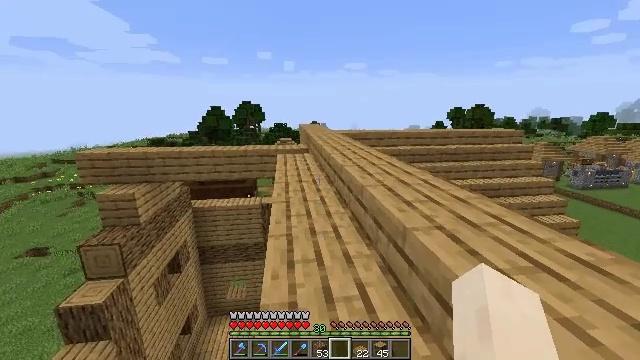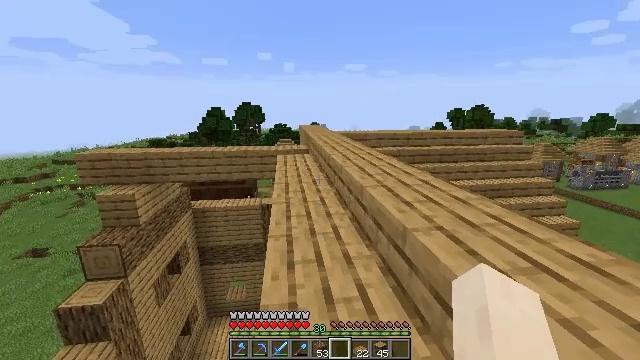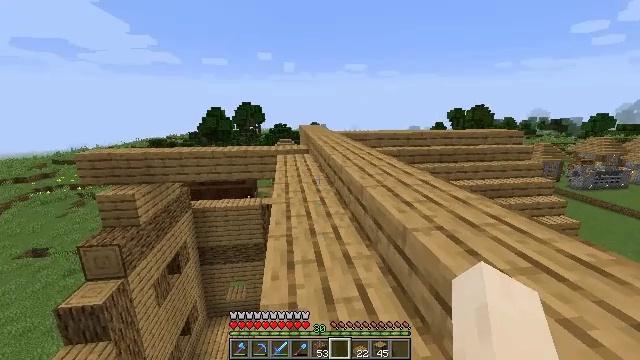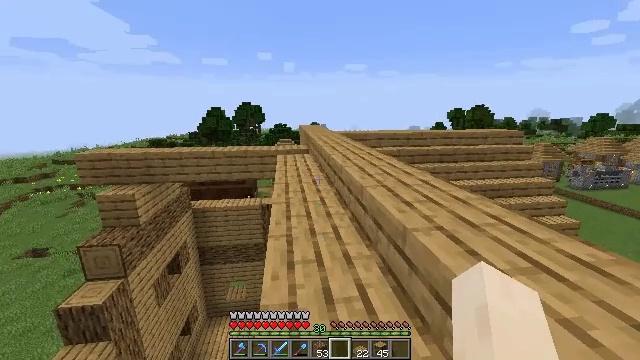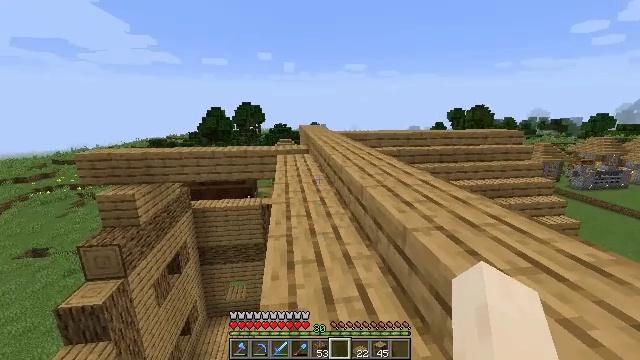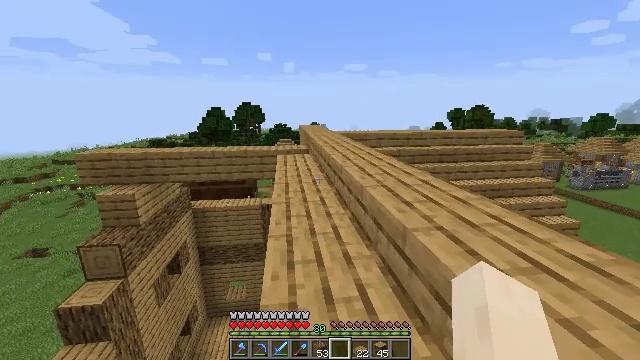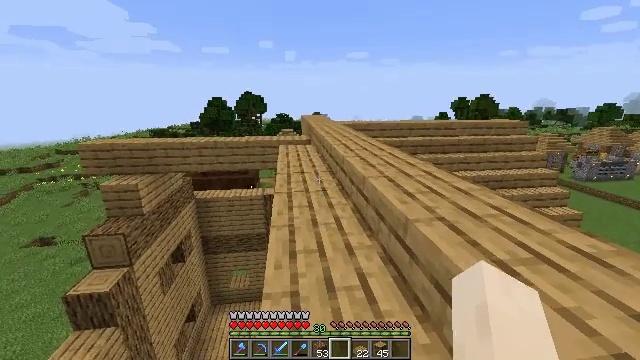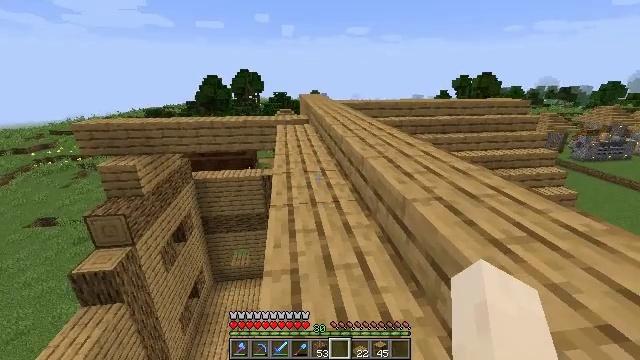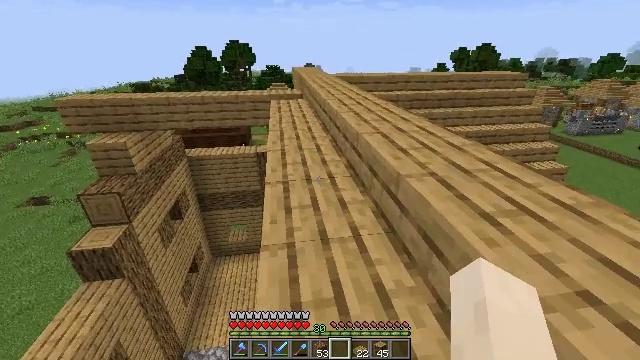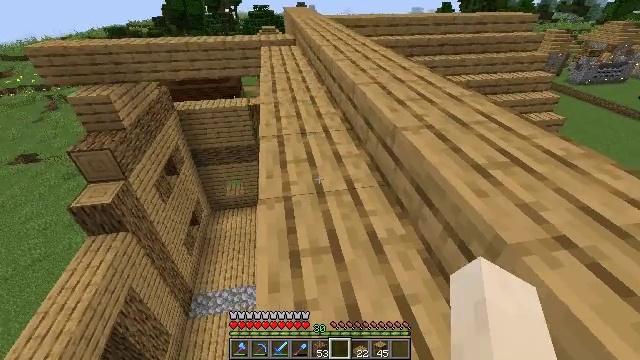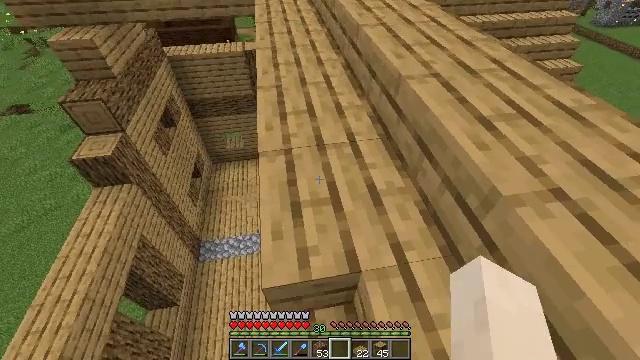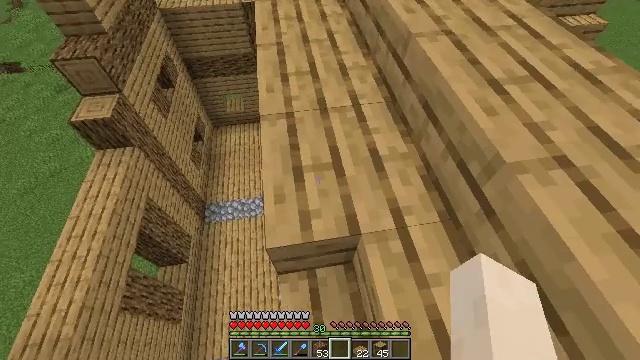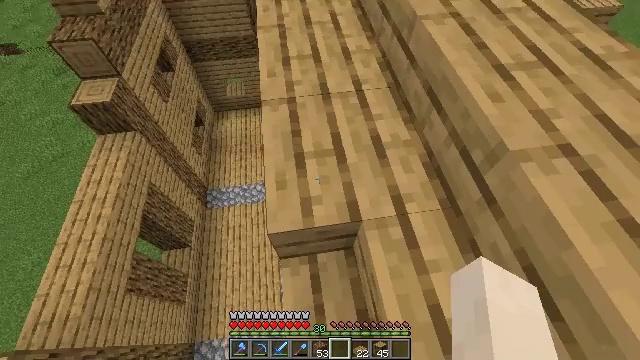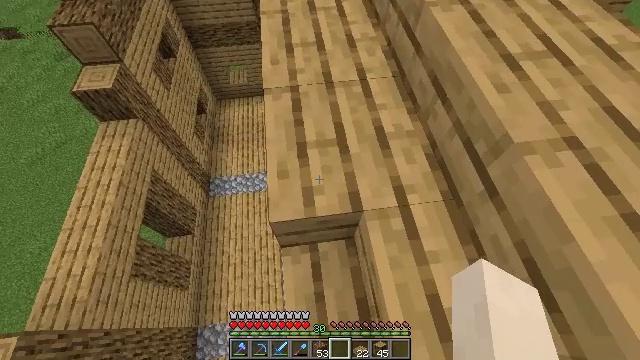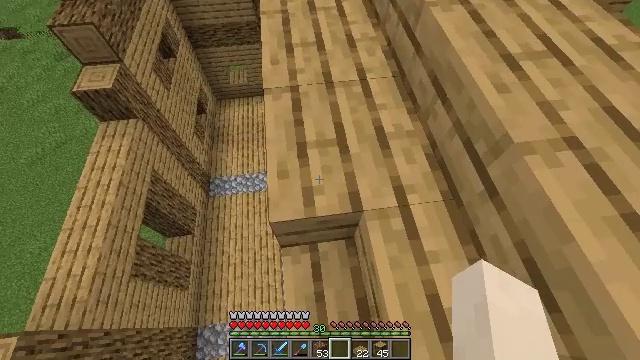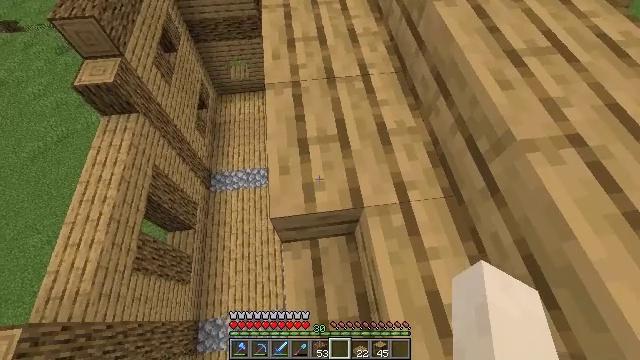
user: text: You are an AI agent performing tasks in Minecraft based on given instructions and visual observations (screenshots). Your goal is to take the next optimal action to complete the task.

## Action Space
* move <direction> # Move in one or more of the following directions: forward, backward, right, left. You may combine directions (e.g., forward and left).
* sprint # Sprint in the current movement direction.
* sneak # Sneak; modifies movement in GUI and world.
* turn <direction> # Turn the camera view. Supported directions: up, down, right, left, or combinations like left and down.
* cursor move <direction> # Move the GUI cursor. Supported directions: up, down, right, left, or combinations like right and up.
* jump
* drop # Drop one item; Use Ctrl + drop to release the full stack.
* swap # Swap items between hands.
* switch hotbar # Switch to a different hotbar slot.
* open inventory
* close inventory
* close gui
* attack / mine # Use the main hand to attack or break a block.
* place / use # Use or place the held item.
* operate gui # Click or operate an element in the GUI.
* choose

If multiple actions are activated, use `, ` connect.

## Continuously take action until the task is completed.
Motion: motion action
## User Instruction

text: Attack the oak stairs to recycle them.
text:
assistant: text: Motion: sneak
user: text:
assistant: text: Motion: sneak
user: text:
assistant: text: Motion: sneak
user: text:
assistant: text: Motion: sneak
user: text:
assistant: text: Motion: sneak
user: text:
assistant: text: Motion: sneak, turn down
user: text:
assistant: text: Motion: sneak, turn down
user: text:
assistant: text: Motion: sneak, turn right and down
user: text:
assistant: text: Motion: sneak, turn right and down
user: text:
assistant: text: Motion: sneak, turn down
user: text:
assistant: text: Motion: sneak, turn down
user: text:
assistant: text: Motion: sneak, turn down
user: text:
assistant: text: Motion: sneak, turn down
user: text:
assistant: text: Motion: sneak
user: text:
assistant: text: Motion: sneak
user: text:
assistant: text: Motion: sneak
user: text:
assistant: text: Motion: sneak
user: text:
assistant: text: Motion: sneak
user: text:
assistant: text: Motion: sneak
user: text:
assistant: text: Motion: sneak
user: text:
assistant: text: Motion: move right, sneak
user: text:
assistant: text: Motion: move right, sneak
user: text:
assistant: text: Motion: move right, sneak
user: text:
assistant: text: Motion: move right, sneak
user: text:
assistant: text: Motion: move right, sneak
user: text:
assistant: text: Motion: sneak, turn left
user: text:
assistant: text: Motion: sneak, turn left
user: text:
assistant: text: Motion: sneak
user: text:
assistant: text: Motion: sneak
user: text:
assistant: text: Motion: sneak